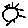
Label: sun